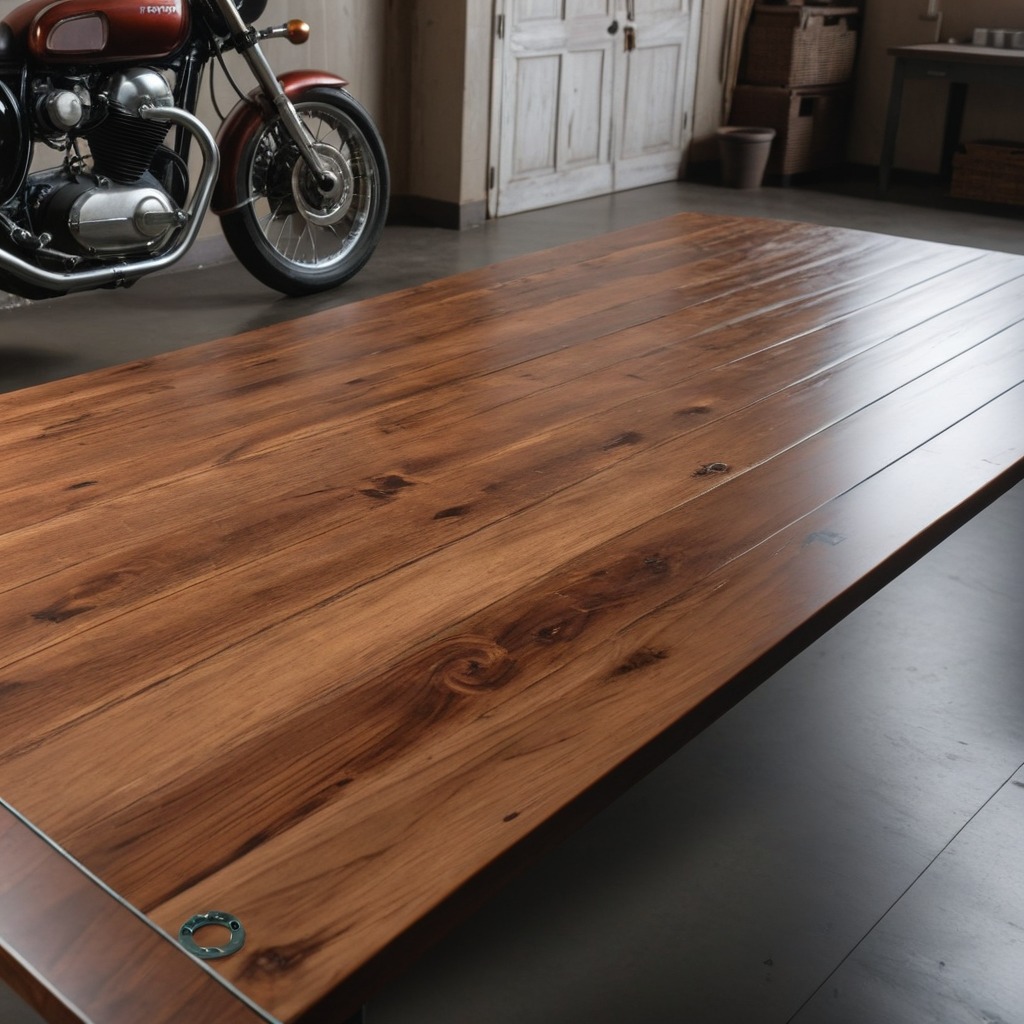
A flat metal washer lies on the oil-spilled wooden table in a vintage motorcycle garage.